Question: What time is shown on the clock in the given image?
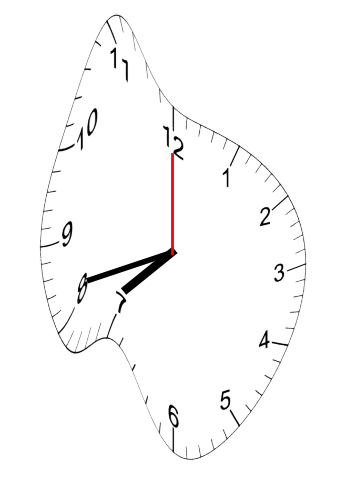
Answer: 07:42:00